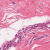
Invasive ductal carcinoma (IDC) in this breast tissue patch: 0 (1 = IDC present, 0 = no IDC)